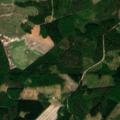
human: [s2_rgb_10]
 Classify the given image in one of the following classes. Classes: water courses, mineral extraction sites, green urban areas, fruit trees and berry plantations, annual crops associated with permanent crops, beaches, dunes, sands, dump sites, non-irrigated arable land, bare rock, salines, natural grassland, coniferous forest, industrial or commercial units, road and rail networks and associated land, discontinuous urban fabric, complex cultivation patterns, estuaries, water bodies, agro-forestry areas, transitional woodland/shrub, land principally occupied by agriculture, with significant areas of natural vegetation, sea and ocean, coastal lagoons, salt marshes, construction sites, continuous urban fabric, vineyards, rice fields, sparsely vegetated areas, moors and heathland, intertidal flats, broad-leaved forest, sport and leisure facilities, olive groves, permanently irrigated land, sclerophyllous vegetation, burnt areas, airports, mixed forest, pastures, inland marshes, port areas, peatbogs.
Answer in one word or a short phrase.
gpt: non-irrigated arable land, broad-leaved forest, mixed forest, transitional woodland/shrub